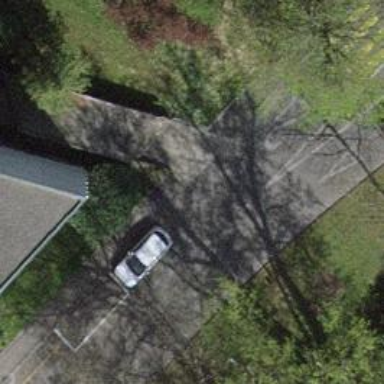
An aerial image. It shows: Parking entrance.